Field crop: tomato
Growth stage: 1
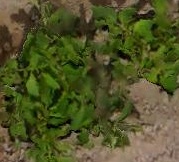
Species: tomato